Question: Tried solving it using the following 'LEFT JOIN' but got stuck after that
'''
SELECT COUNTRY FROM VISIT LEFT JOIN S ON S.CRUISENUM=VISIT.CRUISENUM (SELECT SHIP.SHIPNUM , WEIGHT , CRUISENUM FROM CRUISE LEFT JOIN SHIP ON CRUISE.SHIPNUM = SHIP.SHIPNUM) AS S
'''

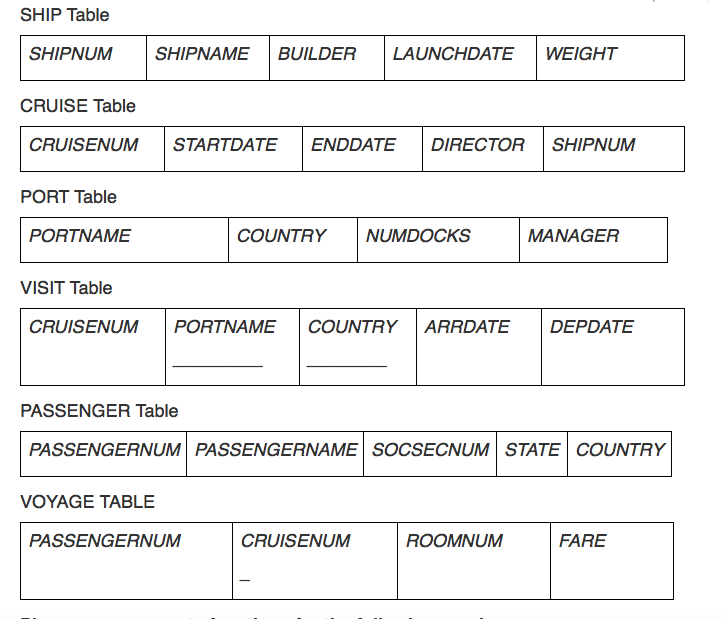
Answer: You can make two joins in the same query, there's no need to make a subquery.
'''
SELECT V.COUNTRY, AVG(S.WEIGHT)
FROM visit V
LEFT JOIN cruise C ON ( C.CRUISENUM = V.CRUISENUM )
LEFT JOIN ship S ON ( S.SHIPNUM = C.SHIPNUM )
GROUP BY V.COUNTRY
'''